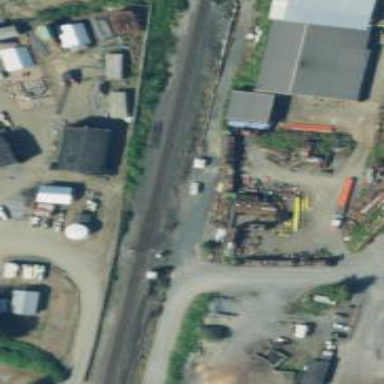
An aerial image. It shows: Railway track.